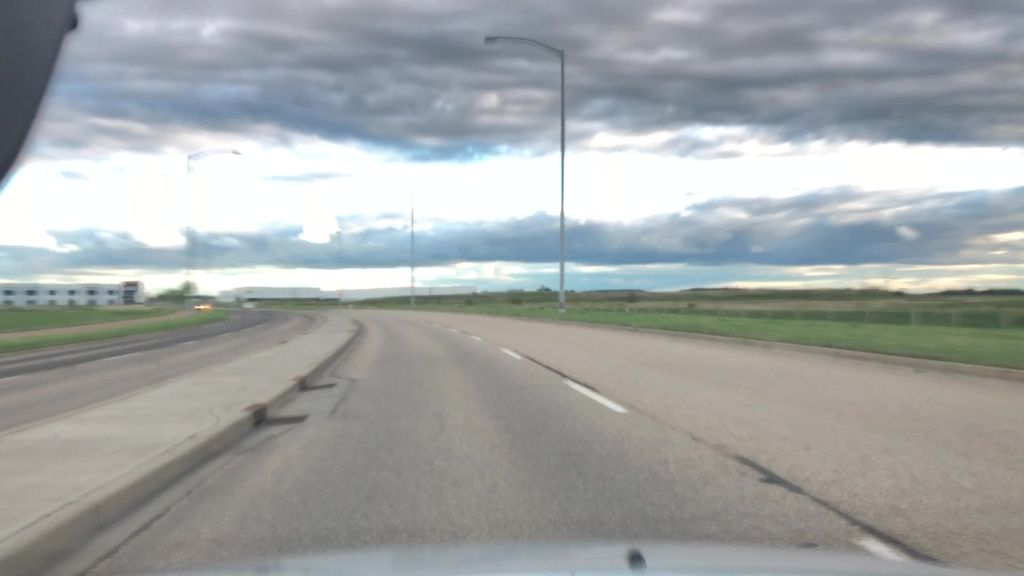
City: edmonton